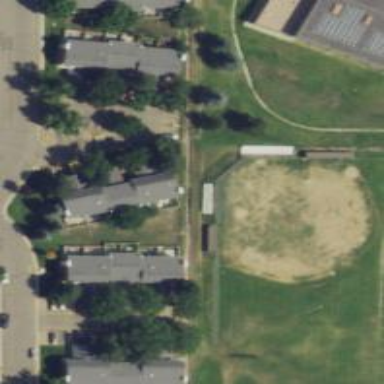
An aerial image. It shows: Baseball pitch with sandy surface.